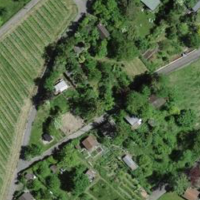
EUNIS habitat code: 25
Species observed at this site:
Jasminum nudiflorum
Phoenicurus phoenicurus